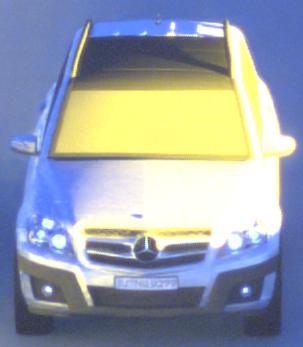
Make: Mercedes-Benz
Model: GLK 280
Detailed model: GLK-Class (204)
Model produced from: 2008/10
Model produced until: 2009/04
Doors: 5
Color: white
Road condition: dry road
Daytime: sunrise or sunset
Contrast: high contrast